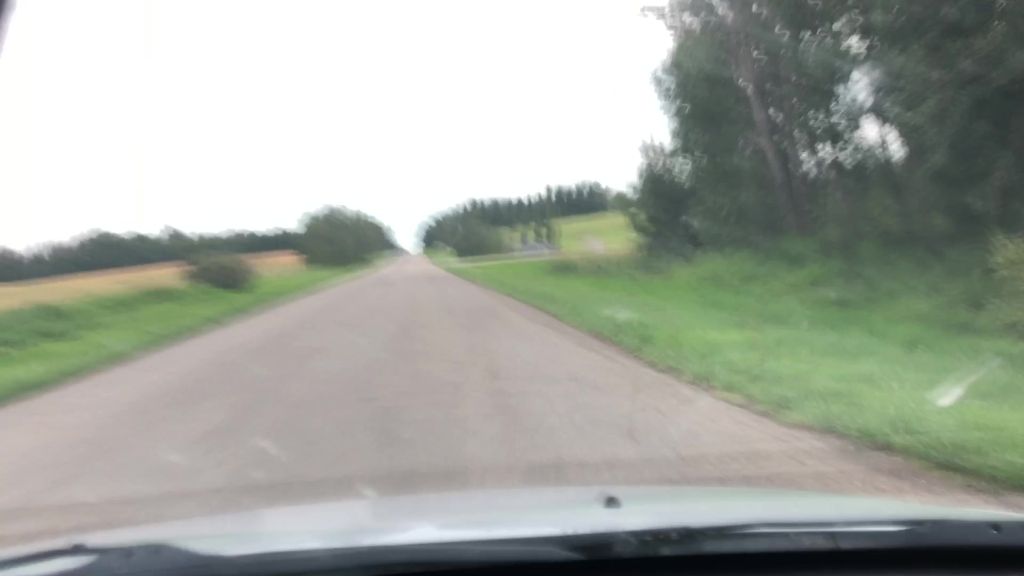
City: edmonton